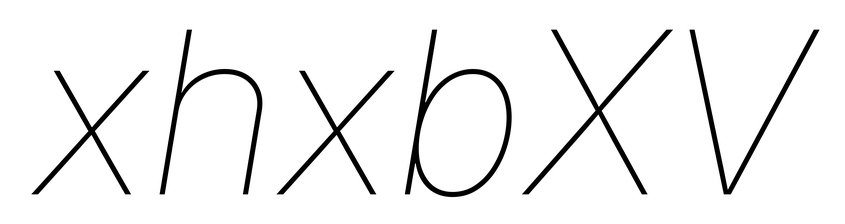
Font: Inter-Italic_Thin_Italic